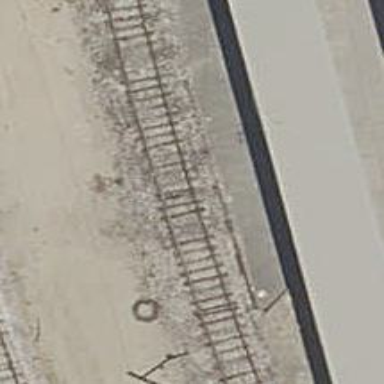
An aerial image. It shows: Railway yard with electrified contact lines.